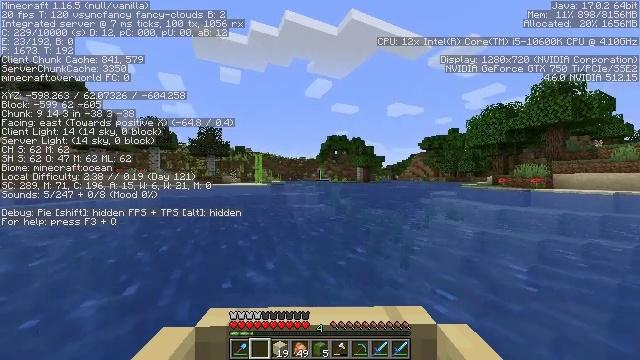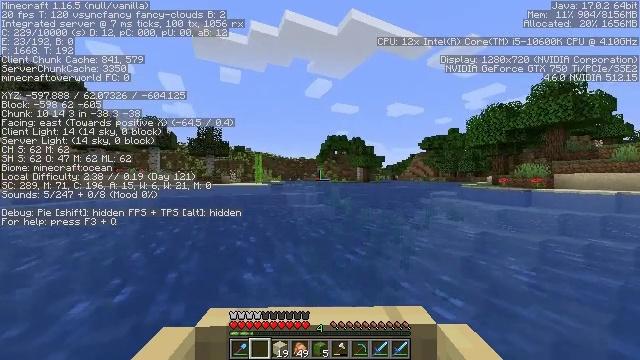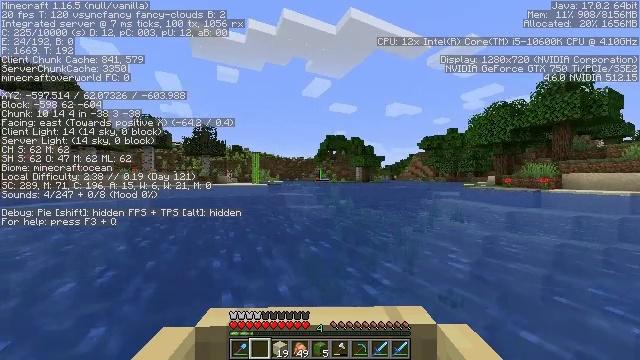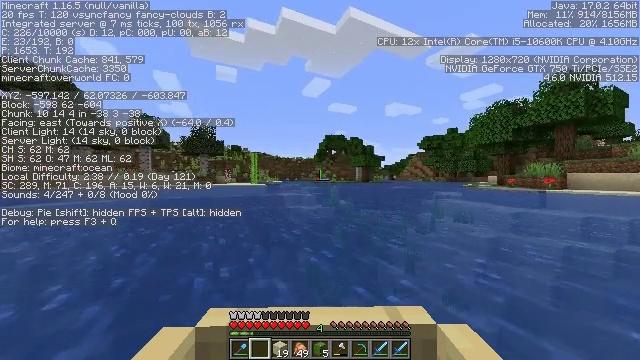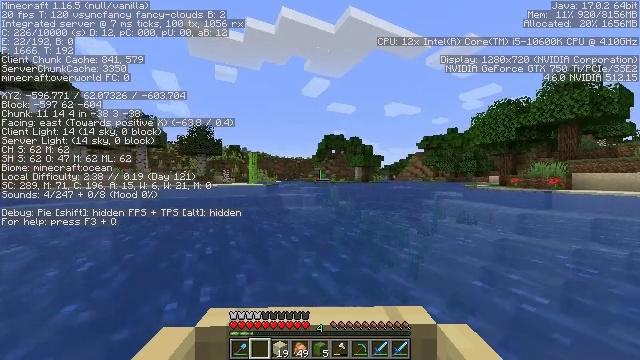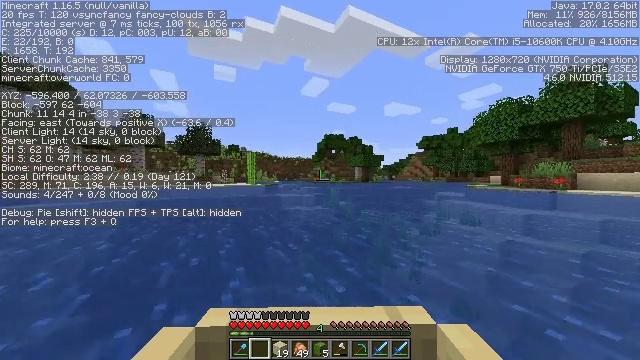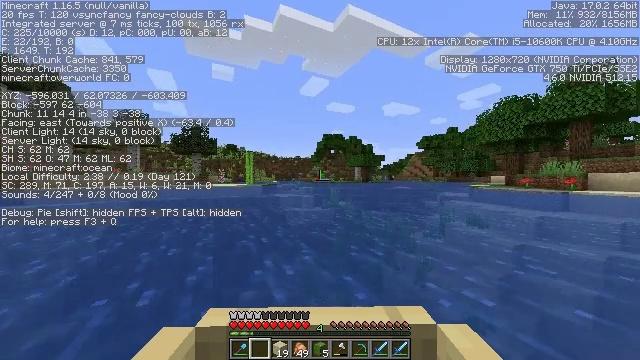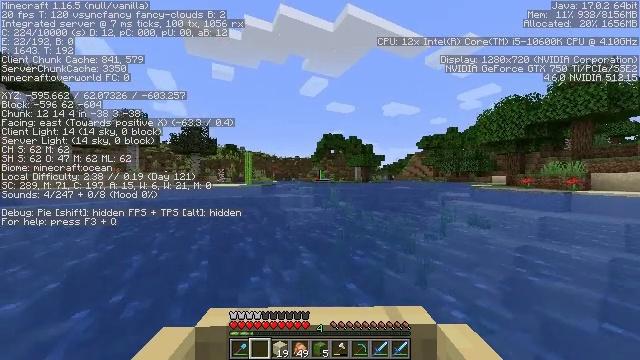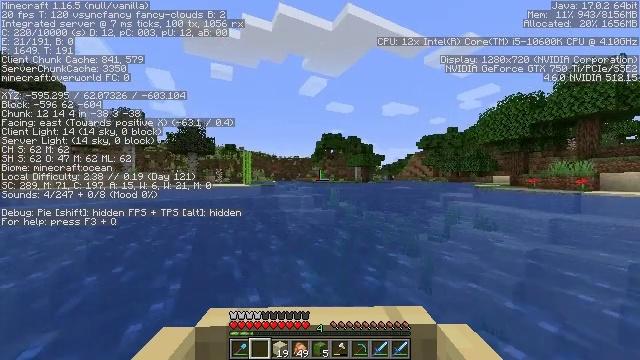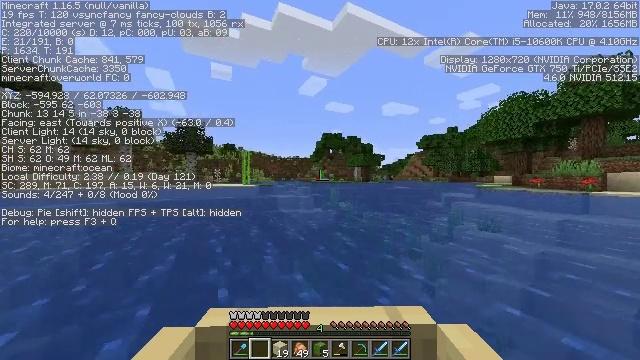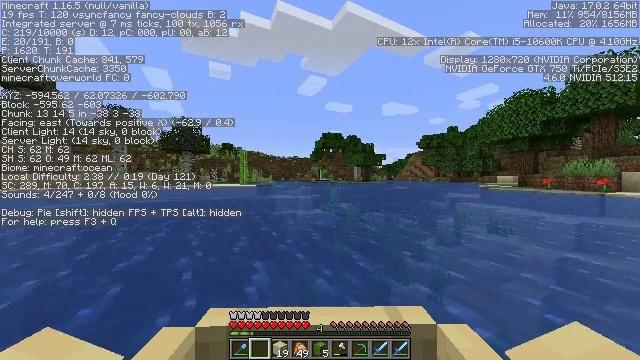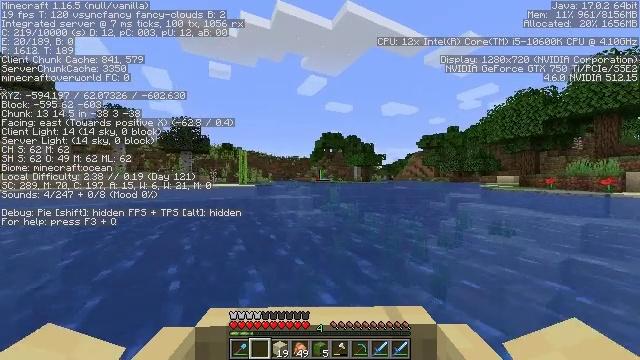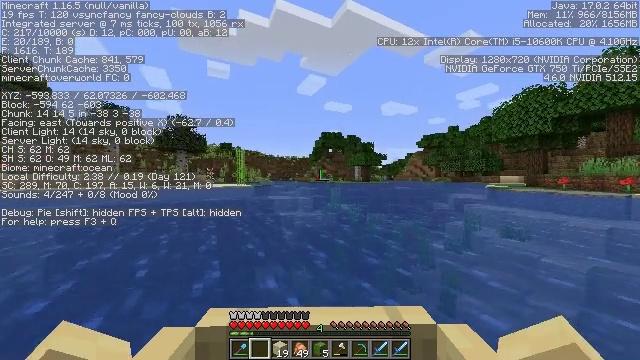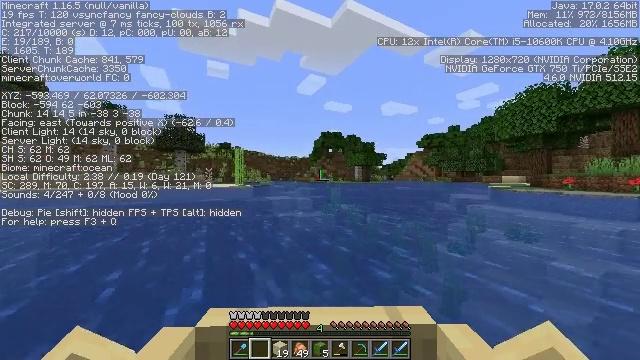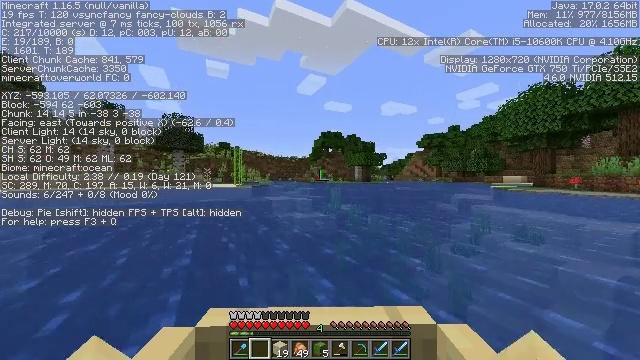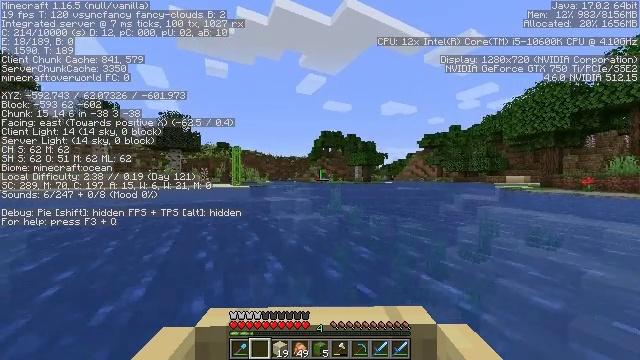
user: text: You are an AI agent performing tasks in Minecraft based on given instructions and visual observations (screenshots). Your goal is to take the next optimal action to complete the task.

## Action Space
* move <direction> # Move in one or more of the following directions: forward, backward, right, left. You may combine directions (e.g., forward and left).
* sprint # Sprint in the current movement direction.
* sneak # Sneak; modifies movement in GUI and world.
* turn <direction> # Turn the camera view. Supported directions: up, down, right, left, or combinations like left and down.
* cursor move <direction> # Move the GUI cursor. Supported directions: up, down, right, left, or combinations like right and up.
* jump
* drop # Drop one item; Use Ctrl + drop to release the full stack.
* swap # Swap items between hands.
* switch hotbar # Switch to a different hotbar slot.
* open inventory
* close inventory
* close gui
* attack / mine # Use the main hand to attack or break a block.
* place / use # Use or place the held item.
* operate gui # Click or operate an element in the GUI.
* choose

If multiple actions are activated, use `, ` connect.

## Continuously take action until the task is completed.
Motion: motion action
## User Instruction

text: Mine seagrass underwater.
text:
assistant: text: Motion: move forward
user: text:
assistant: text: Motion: move forward
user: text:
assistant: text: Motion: move forward
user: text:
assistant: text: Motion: move forward
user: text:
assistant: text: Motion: move forward
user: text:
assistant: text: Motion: move forward
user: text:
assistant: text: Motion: move forward
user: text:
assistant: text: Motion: move forward
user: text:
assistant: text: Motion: move forward
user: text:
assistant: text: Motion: move forward
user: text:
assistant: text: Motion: move forward
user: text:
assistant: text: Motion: move forward
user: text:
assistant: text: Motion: move forward
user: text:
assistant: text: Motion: move forward
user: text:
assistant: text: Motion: move forward
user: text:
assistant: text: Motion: move forward
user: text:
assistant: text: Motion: move forward
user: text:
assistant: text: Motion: move forward
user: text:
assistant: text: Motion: move forward
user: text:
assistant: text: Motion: move forward
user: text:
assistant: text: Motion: move forward
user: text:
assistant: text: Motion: move forward
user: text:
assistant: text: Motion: move forward
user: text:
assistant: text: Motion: move forward
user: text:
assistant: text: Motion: move forward
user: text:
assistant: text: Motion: move forward
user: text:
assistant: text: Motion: move forward
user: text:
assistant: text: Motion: move forward
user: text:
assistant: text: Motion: move forward
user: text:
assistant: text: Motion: move forward